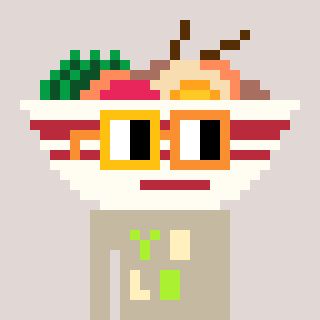
a pixel art character with square yellow and orange glasses, a noodles-shaped head and a bege-colored body on a warm background